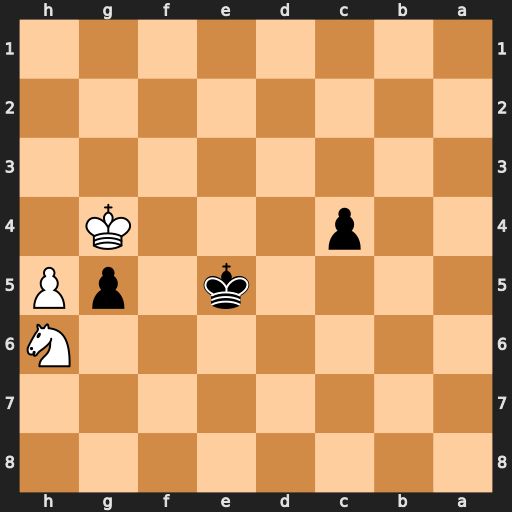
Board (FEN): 8/8/7N/4k1pP/2p3K1/8/8/8
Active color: b
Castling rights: -
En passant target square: -
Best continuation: c3 Nf7+ Kf6 Nxg5 c2